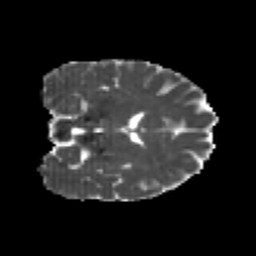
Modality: MD
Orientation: coronal
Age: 22
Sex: female
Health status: healthy
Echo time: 0.074 s